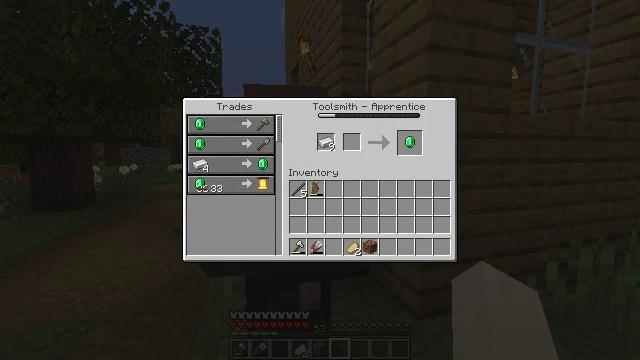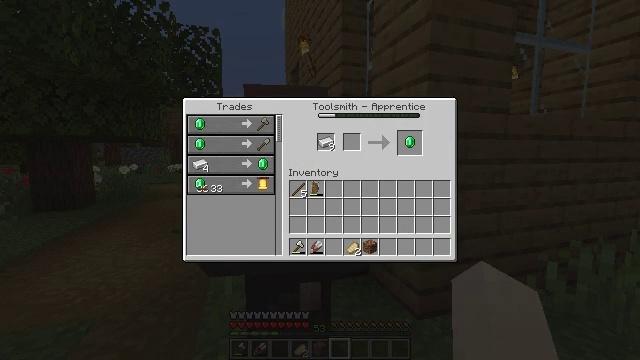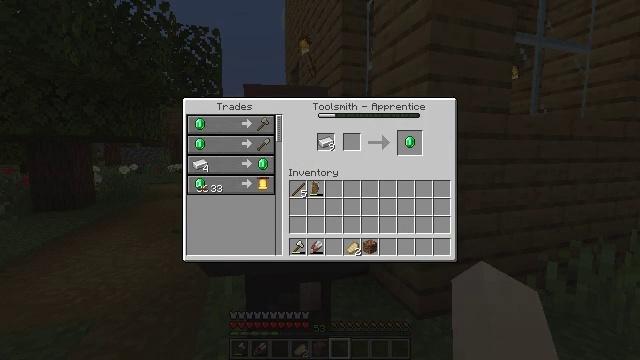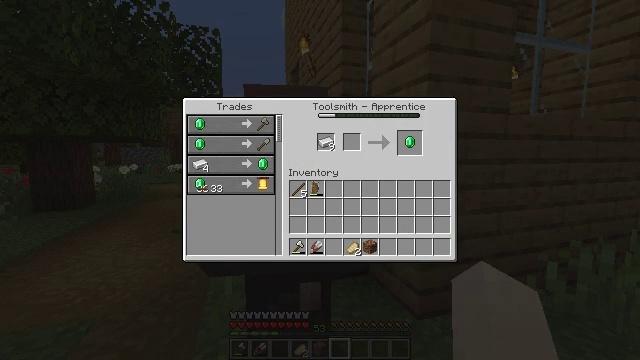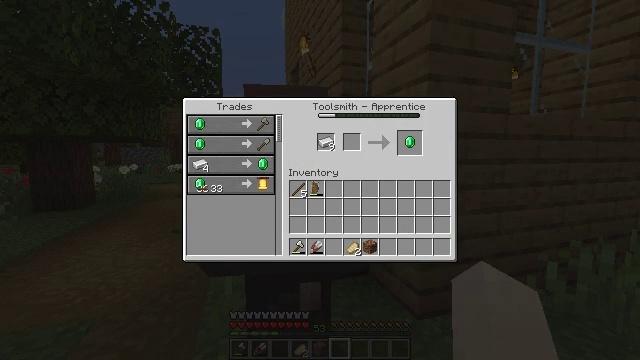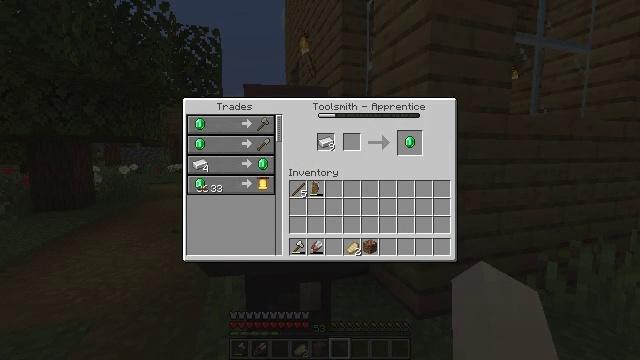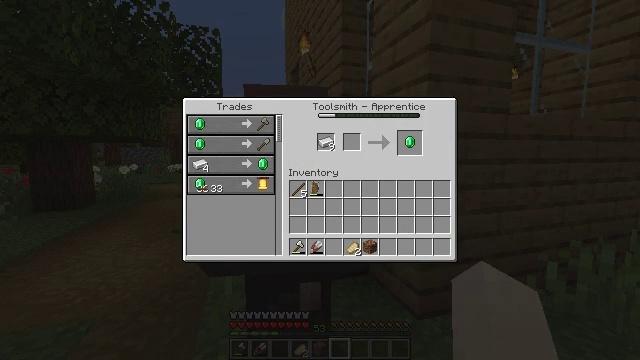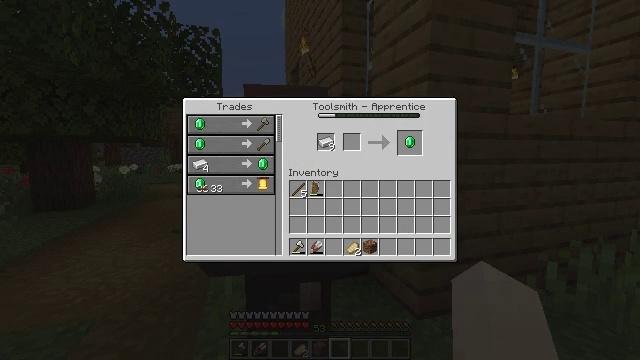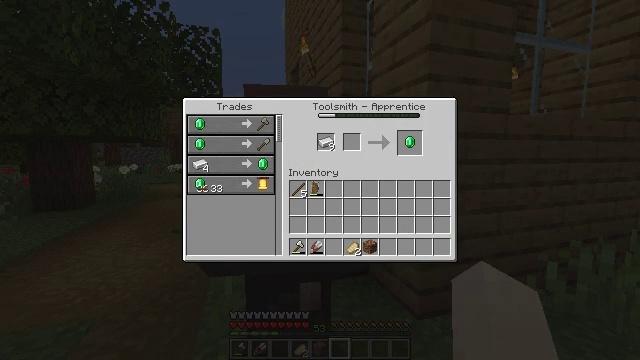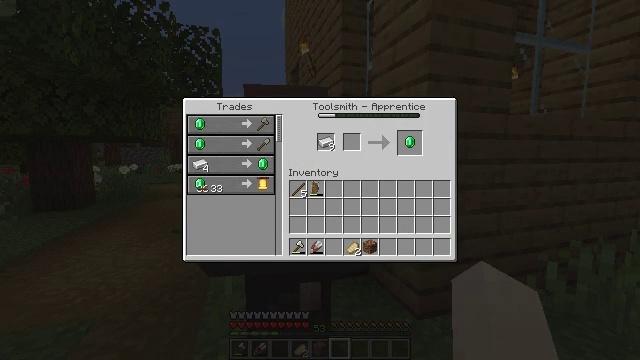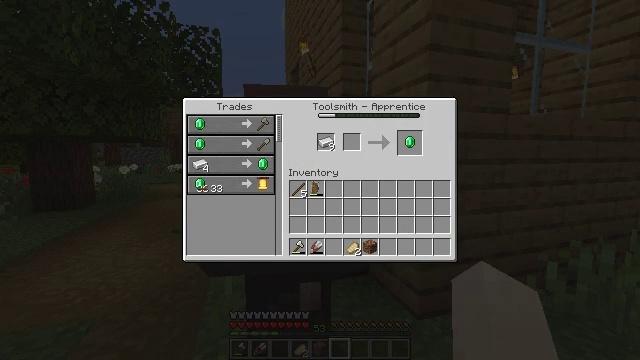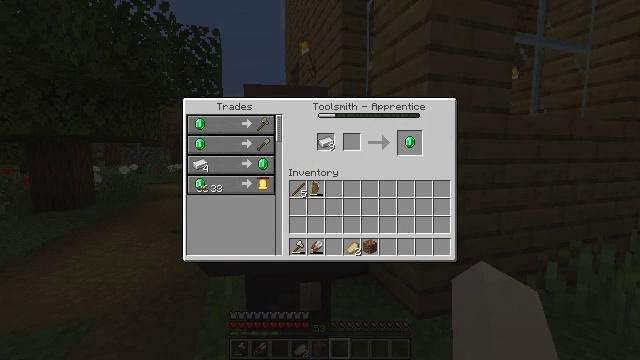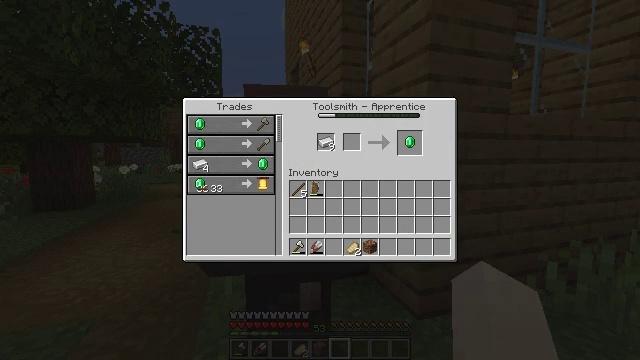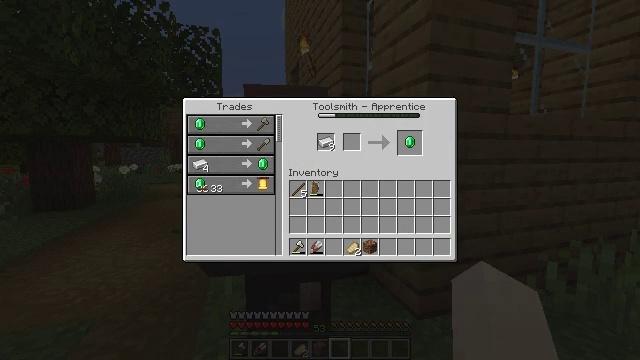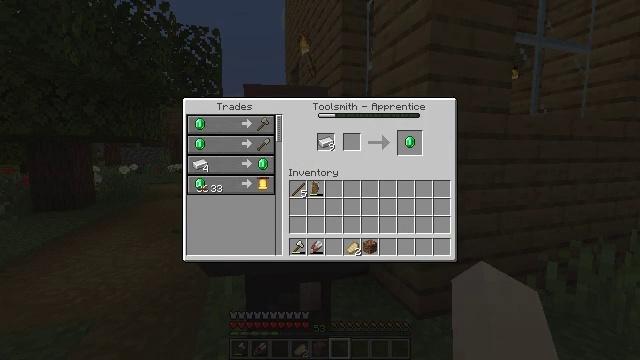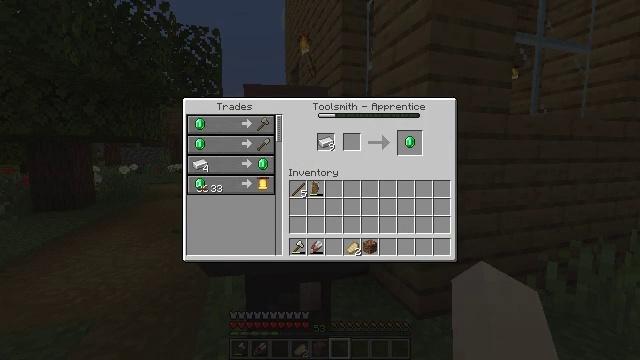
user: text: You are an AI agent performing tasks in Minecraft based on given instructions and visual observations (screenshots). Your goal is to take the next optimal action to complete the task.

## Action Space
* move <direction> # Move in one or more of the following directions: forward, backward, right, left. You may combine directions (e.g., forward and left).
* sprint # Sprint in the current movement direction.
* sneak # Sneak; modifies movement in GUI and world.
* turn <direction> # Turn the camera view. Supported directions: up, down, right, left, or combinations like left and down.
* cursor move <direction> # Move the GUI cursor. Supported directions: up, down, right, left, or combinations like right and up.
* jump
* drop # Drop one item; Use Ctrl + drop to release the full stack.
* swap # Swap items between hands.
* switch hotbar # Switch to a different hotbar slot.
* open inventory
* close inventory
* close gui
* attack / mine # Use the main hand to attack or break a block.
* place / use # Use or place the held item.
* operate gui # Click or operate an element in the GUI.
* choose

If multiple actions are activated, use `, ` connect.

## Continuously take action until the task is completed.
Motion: motion action
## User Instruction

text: Open the crafting grid and craft a crossbow.
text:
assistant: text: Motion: no_op
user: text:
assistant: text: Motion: no_op
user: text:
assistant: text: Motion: no_op
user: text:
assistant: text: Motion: no_op
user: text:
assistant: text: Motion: no_op
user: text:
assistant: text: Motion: no_op
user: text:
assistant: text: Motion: no_op
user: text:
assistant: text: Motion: no_op
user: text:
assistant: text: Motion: no_op
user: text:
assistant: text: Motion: no_op
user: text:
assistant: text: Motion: no_op
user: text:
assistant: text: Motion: no_op
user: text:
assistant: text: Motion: no_op
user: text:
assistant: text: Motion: no_op
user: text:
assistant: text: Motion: no_op
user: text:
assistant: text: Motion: no_op
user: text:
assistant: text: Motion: no_op
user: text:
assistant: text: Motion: no_op
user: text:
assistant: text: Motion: no_op
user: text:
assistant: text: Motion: no_op
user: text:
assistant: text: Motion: no_op
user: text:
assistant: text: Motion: no_op
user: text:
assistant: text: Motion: no_op
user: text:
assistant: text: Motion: no_op
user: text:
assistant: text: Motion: no_op
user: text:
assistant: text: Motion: no_op
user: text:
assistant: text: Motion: no_op
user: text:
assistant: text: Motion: no_op
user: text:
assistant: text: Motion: no_op
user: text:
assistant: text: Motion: no_op